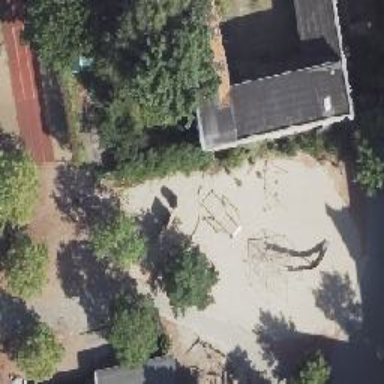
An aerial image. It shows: Playground area for leisure land.